Question: <URL>. This happened while I was editing the menu... Any idea what's going wrong here?
Thanks,
Tara
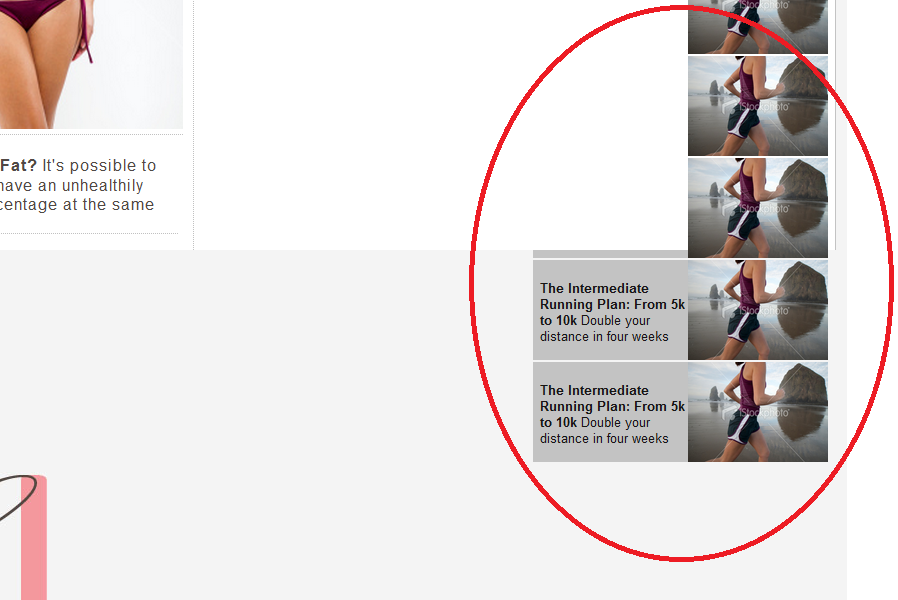
Answer: Remove 'width: 970px' from '.single'.
It's on line 795 inside '/wp-content/themes/primus/primus/style.css'.
---
In response to comment:
To do it your way, add 'position: relative' to '#rightcol'. Disregard my previous fix.